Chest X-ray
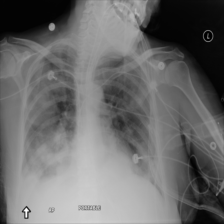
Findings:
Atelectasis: negative
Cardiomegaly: negative
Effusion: negative
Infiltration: positive
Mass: positive
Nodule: negative
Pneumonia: negative
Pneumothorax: negative
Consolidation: negative
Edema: negative
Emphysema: negative
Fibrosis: negative
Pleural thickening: negative
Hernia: negative